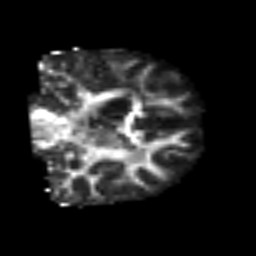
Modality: FA
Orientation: coronal
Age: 55
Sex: male
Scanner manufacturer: siemens
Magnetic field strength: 3 T
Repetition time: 6.1 s
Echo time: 0.101 s